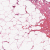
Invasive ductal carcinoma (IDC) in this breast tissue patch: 0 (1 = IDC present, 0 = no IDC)